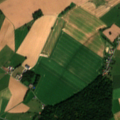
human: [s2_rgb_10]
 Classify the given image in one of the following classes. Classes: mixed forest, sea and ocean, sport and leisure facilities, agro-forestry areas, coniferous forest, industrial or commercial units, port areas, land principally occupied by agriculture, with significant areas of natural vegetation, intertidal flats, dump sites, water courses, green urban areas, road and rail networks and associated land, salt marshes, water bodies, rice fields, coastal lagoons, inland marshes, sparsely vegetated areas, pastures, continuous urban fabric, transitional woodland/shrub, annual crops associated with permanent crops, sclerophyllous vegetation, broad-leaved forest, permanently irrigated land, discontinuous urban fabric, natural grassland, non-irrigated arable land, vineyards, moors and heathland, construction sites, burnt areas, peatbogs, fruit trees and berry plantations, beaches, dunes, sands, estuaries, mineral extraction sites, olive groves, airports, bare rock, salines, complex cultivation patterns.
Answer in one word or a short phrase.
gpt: discontinuous urban fabric, non-irrigated arable land, pastures, complex cultivation patterns, broad-leaved forest